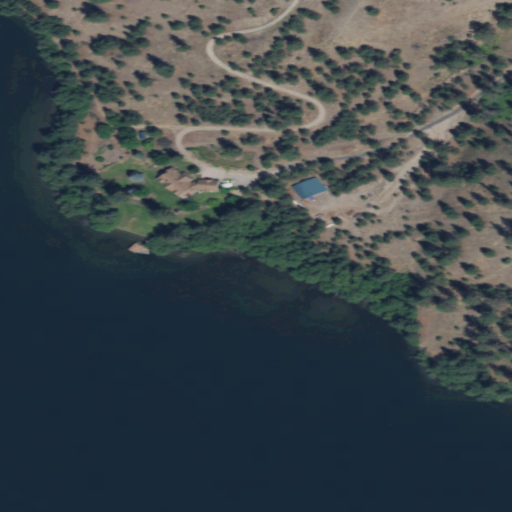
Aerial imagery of valley in Washington named Little Sandy Canyon containing open water, shrub, woody wetlands, evergreen forest, open development, low intensity development, grassland, and herbaceous wetlands